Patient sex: F
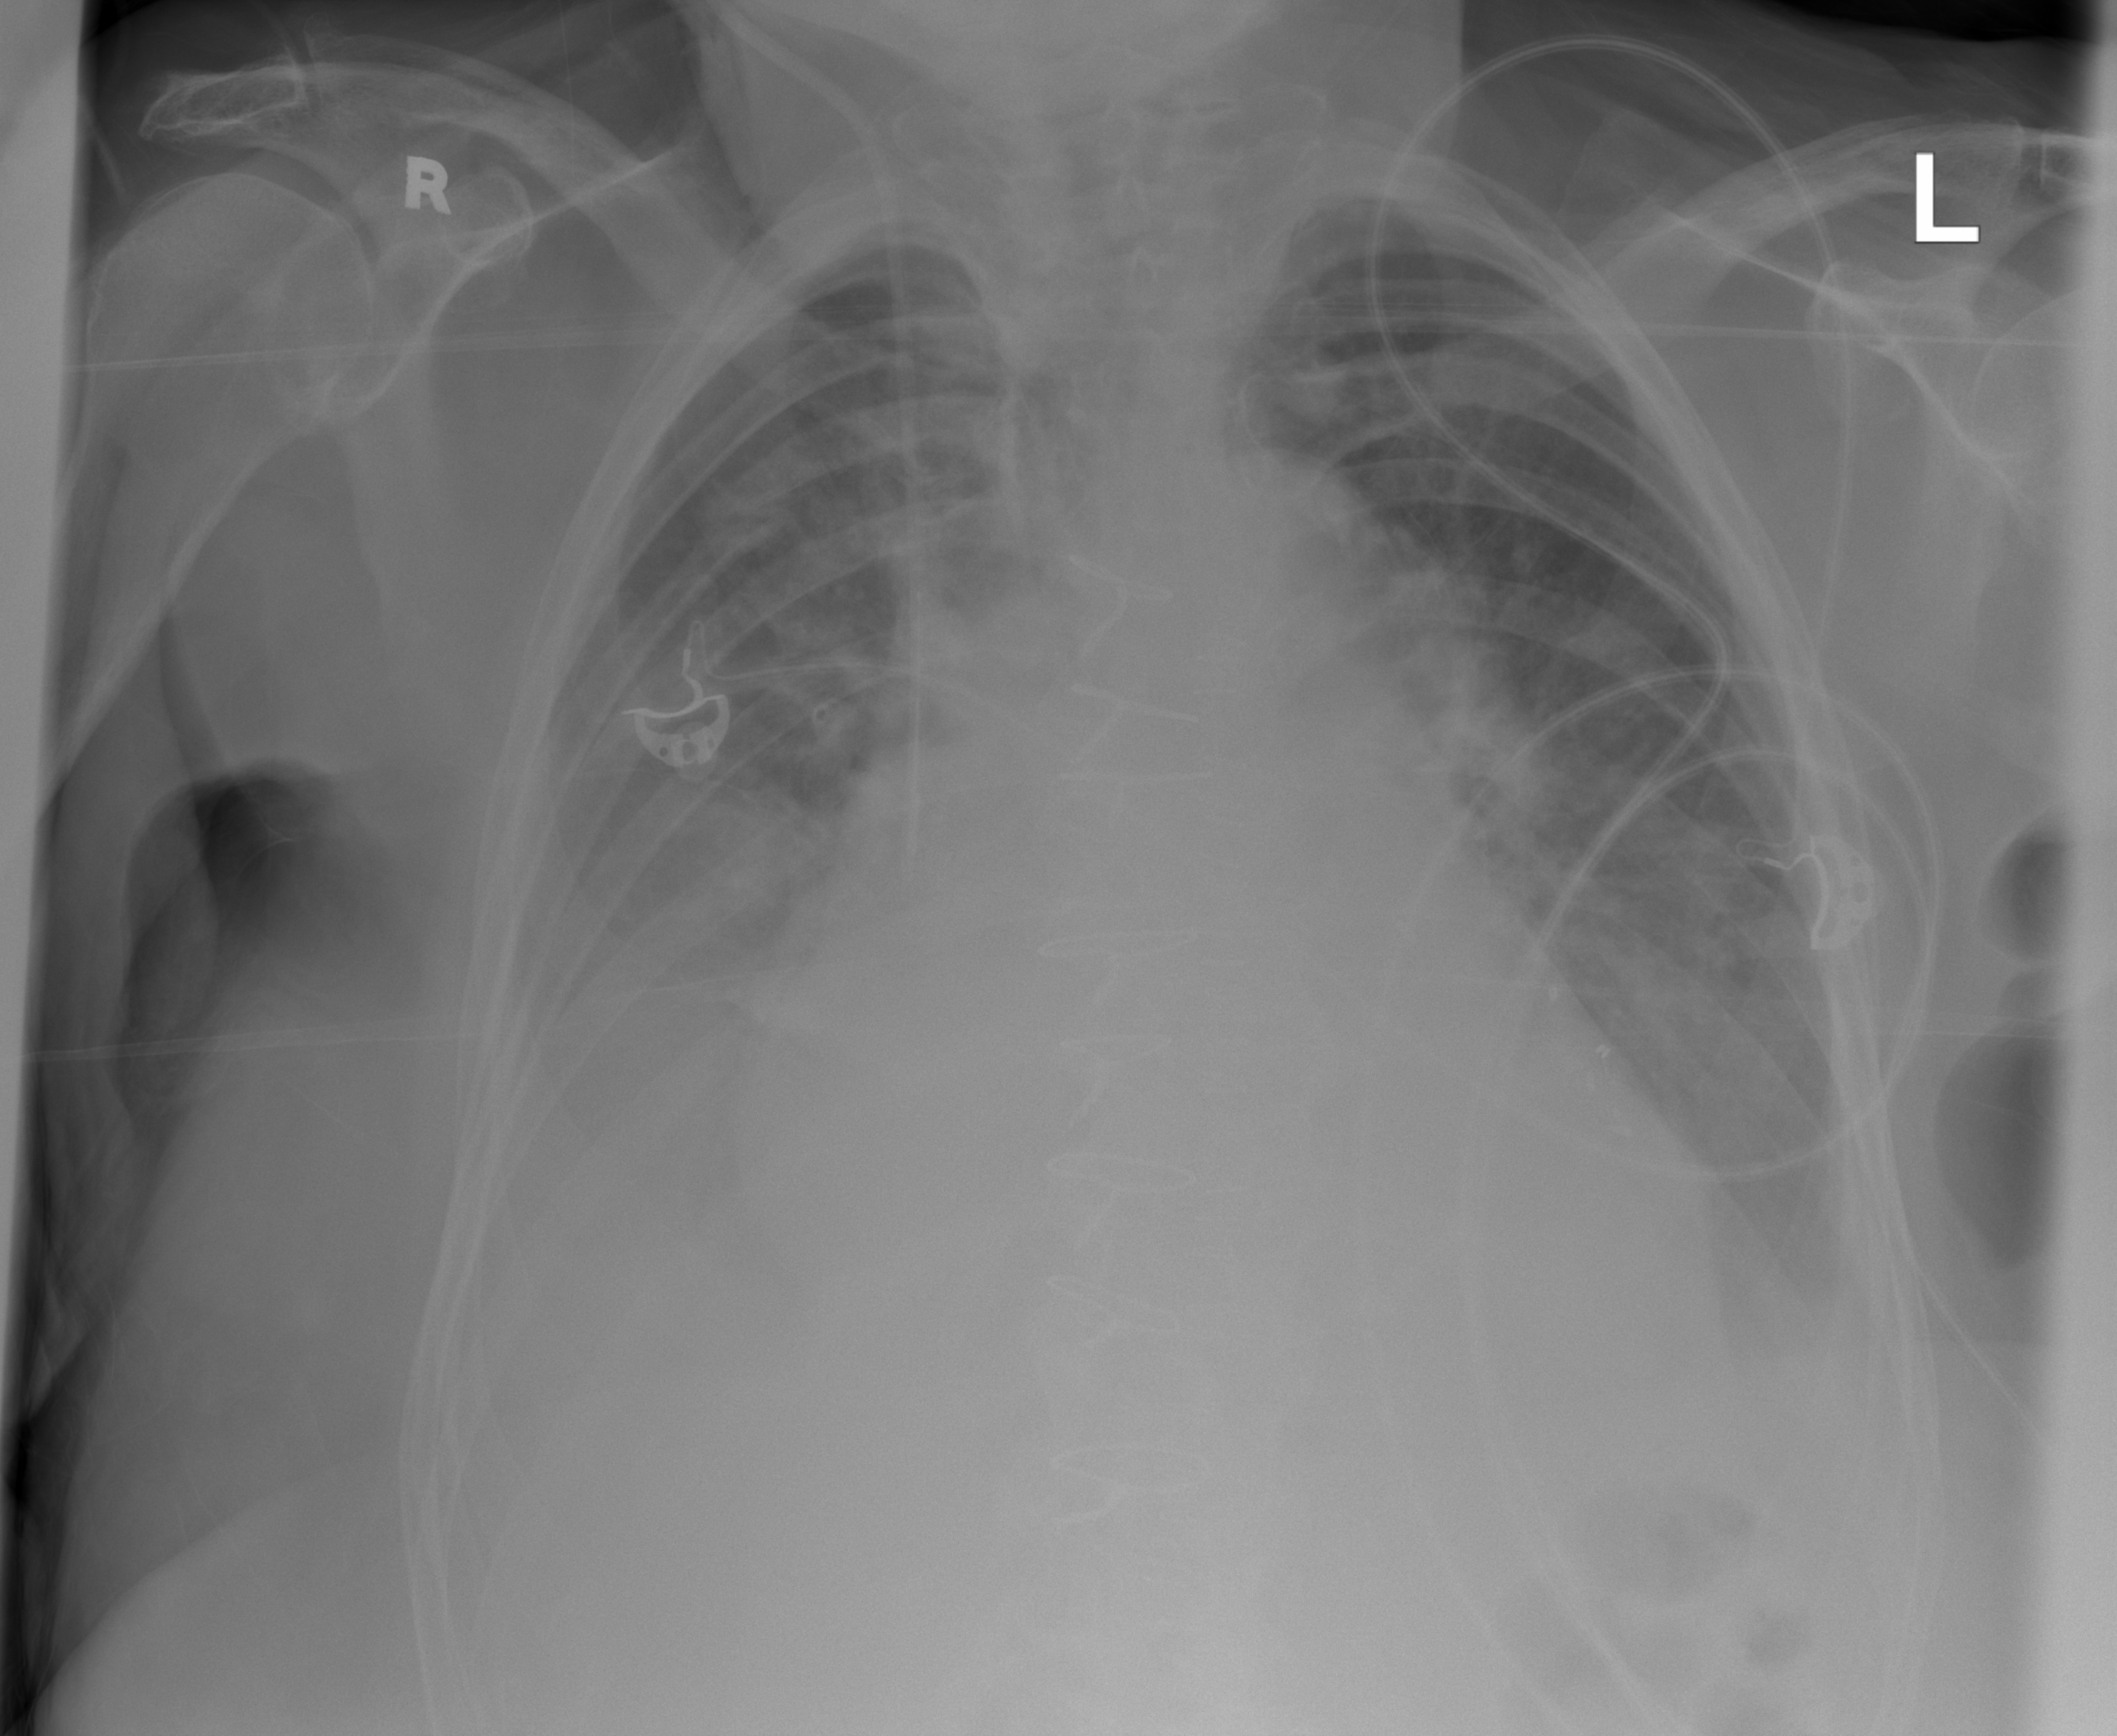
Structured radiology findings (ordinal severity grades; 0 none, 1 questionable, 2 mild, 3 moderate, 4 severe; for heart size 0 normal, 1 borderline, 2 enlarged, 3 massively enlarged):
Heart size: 3
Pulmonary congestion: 2
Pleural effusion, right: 3
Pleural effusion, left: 2
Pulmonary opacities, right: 2
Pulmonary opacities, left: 2
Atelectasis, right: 3
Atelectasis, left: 2